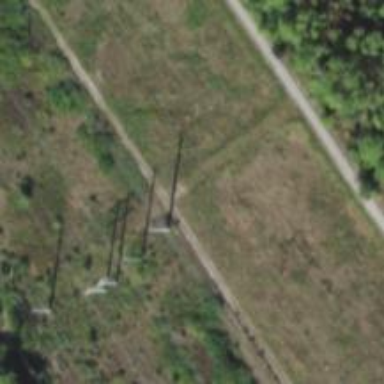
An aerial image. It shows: Power pole.